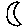
Label: moon